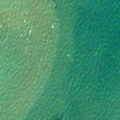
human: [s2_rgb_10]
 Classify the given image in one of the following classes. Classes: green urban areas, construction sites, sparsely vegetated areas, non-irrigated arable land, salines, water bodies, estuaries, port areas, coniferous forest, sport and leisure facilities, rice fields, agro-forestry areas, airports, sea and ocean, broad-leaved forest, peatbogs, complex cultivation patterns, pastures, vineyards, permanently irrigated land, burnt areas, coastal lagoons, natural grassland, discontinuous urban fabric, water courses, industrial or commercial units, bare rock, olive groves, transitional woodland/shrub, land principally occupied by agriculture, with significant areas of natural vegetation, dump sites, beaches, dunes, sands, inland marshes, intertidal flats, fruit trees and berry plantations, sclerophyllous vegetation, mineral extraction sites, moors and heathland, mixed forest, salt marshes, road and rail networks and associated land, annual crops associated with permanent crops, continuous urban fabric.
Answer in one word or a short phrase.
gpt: sea and ocean